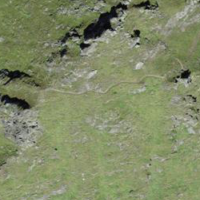
EUNIS habitat code: 26
Species observed at this site:
Silene acaulis
Gentianella campestris